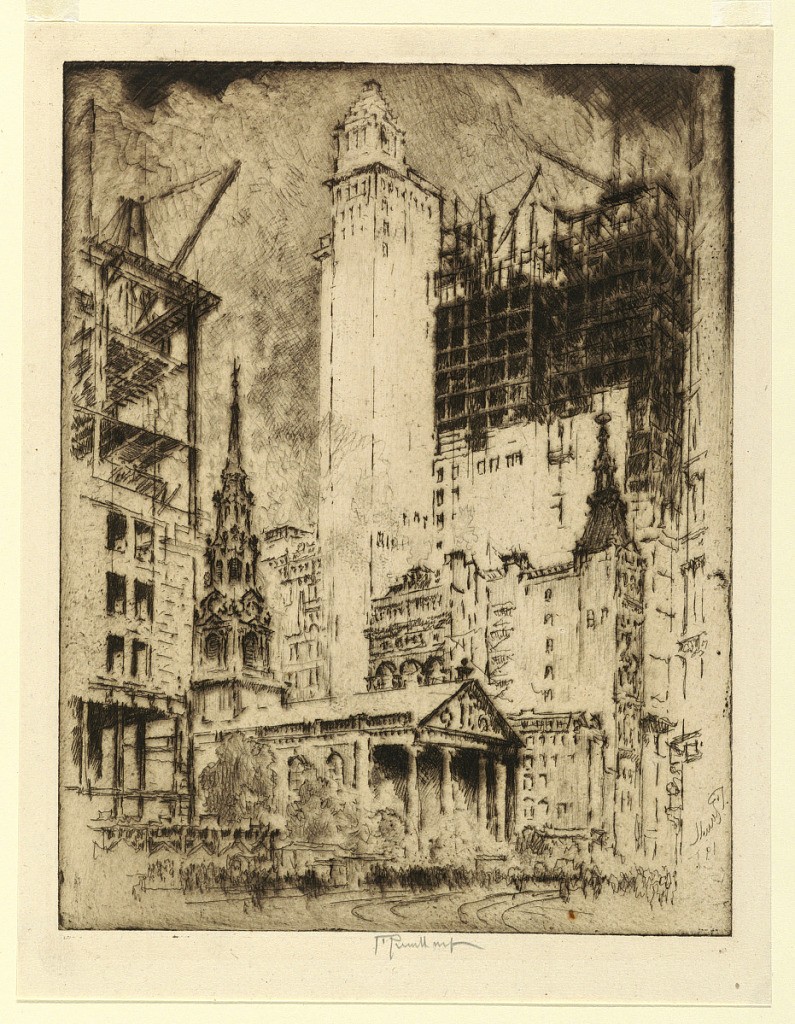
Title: St. Paul's, New York
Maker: Joseph Pennell, American, active England, 1857–1926
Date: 1915
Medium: Etching in black ink on laid paper
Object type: Print
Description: St. Paul's Chapel is shown dwarfed by skyscrapers, one in the process of construction at right and another in the immediate left foreground.